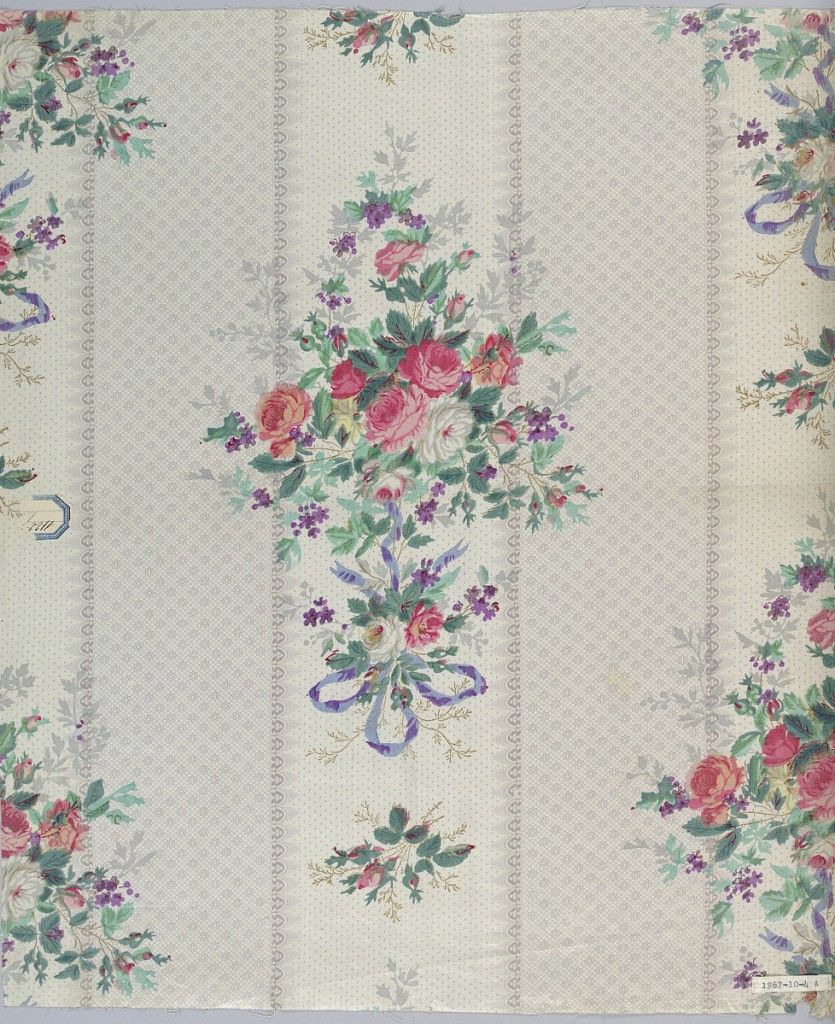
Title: Textile
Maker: Schwartz-Huguenin
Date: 1851–63
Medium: cotton Technique: printed by engraved roller and/or block printed on plain weave; glazed
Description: a) Ground printed by "molette" in broad fancy stripes in grey, one stripe composed of rosettes, the other dotted, with fancy edge. Long cluster of roses, violets and ribbons printed in dotted stripe in red, grey, shades of green and violet, probably by block. B) Same design on green printed pround. Glazed.